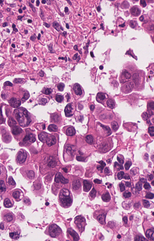
Tumor epithelial tissue: yes
Tumor-associated stroma tissue: yes
Normal tissue: no